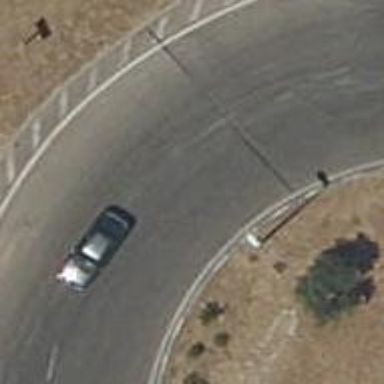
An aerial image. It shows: Tertiary road leading to roundabout junction.